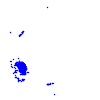
Particle: electron